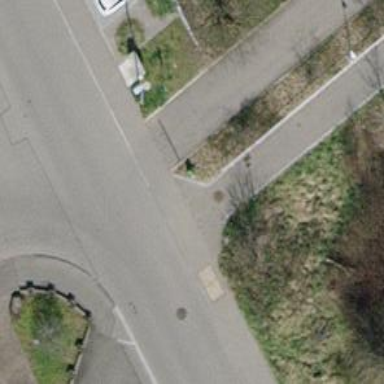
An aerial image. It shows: Bollard barrier.